Field crop: tomato
Growth stage: 1
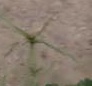
Species: cyperus